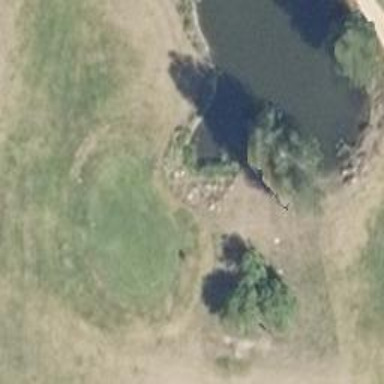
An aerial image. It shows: Golf tee.